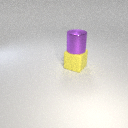
large purple metal cylinder above large yellow rubber cube